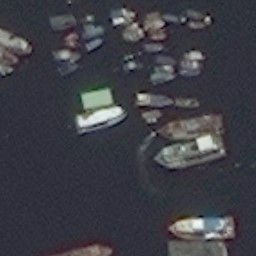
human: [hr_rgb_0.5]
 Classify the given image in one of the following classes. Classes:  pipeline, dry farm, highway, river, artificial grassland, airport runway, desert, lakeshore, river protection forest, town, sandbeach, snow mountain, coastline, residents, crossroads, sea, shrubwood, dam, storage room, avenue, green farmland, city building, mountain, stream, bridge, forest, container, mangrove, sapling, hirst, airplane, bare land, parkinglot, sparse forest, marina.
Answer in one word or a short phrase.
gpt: marina